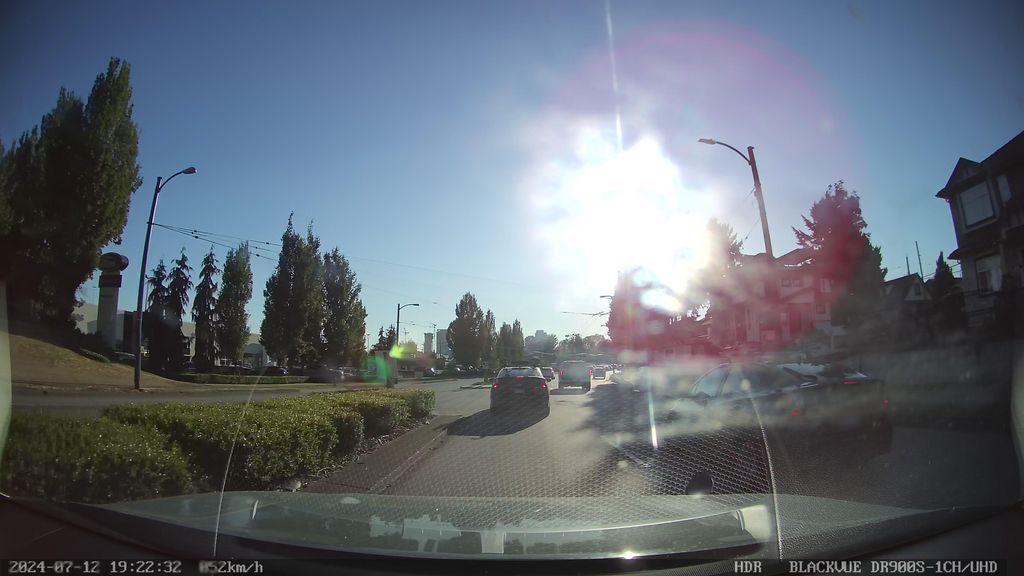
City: vancouver